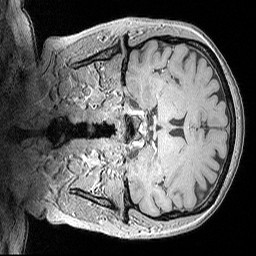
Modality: MP2RAGE
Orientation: coronal
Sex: female
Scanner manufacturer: siemens
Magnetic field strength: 3 T
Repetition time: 5 s
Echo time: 0.00292 s